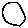
Label: moon